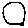
Label: circle